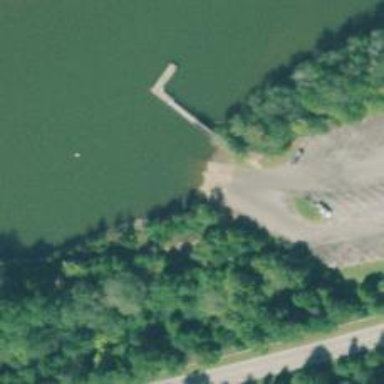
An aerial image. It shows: Slipway on leisure land.